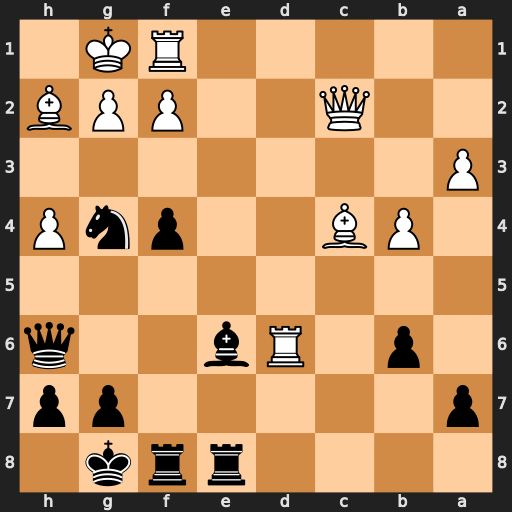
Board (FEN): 4rrk1/p5pp/1p1Rb2q/8/1PB2pnP/P7/2Q2PPB/5RK1
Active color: b
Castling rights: -
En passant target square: -
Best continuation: Qxh4 Bxf4 Rxf4 Bxe6+ Rxe6